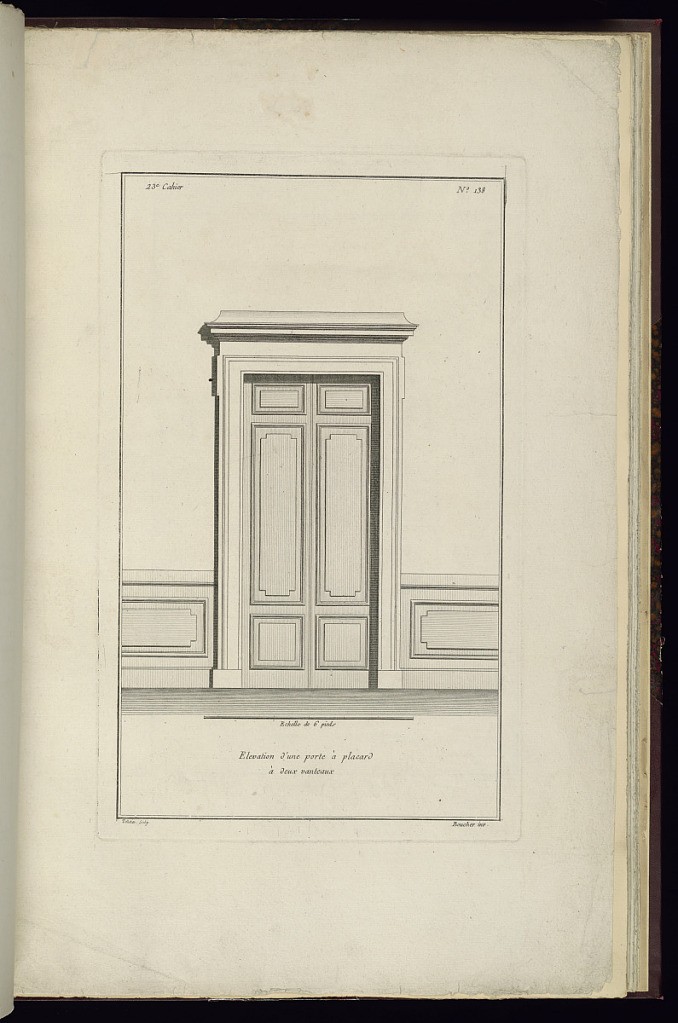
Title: Elevation d'une porte à placard à deux vanteaux
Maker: Juste-François Boucher, French, 1736 – 1782
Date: ca. 1775
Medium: Engraving on off white laid paper
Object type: Print
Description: Design for a double door closet. The plate is signed.